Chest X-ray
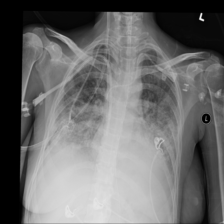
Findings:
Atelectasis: negative
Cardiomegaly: negative
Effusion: negative
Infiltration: negative
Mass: negative
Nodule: negative
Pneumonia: negative
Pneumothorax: negative
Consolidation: negative
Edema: negative
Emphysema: negative
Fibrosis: negative
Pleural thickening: negative
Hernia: negative